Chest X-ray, PA view. Patient: 65 years old, sex M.
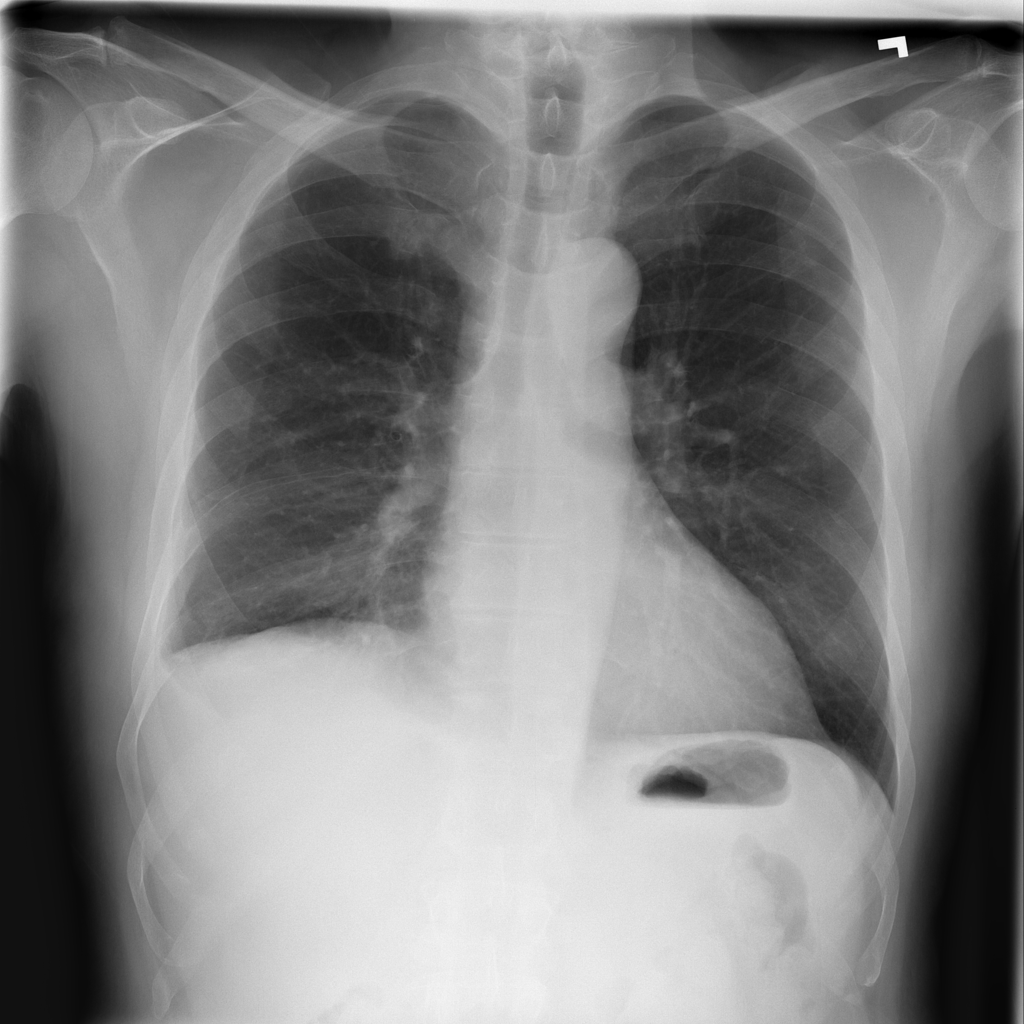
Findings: Infiltration